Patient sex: F
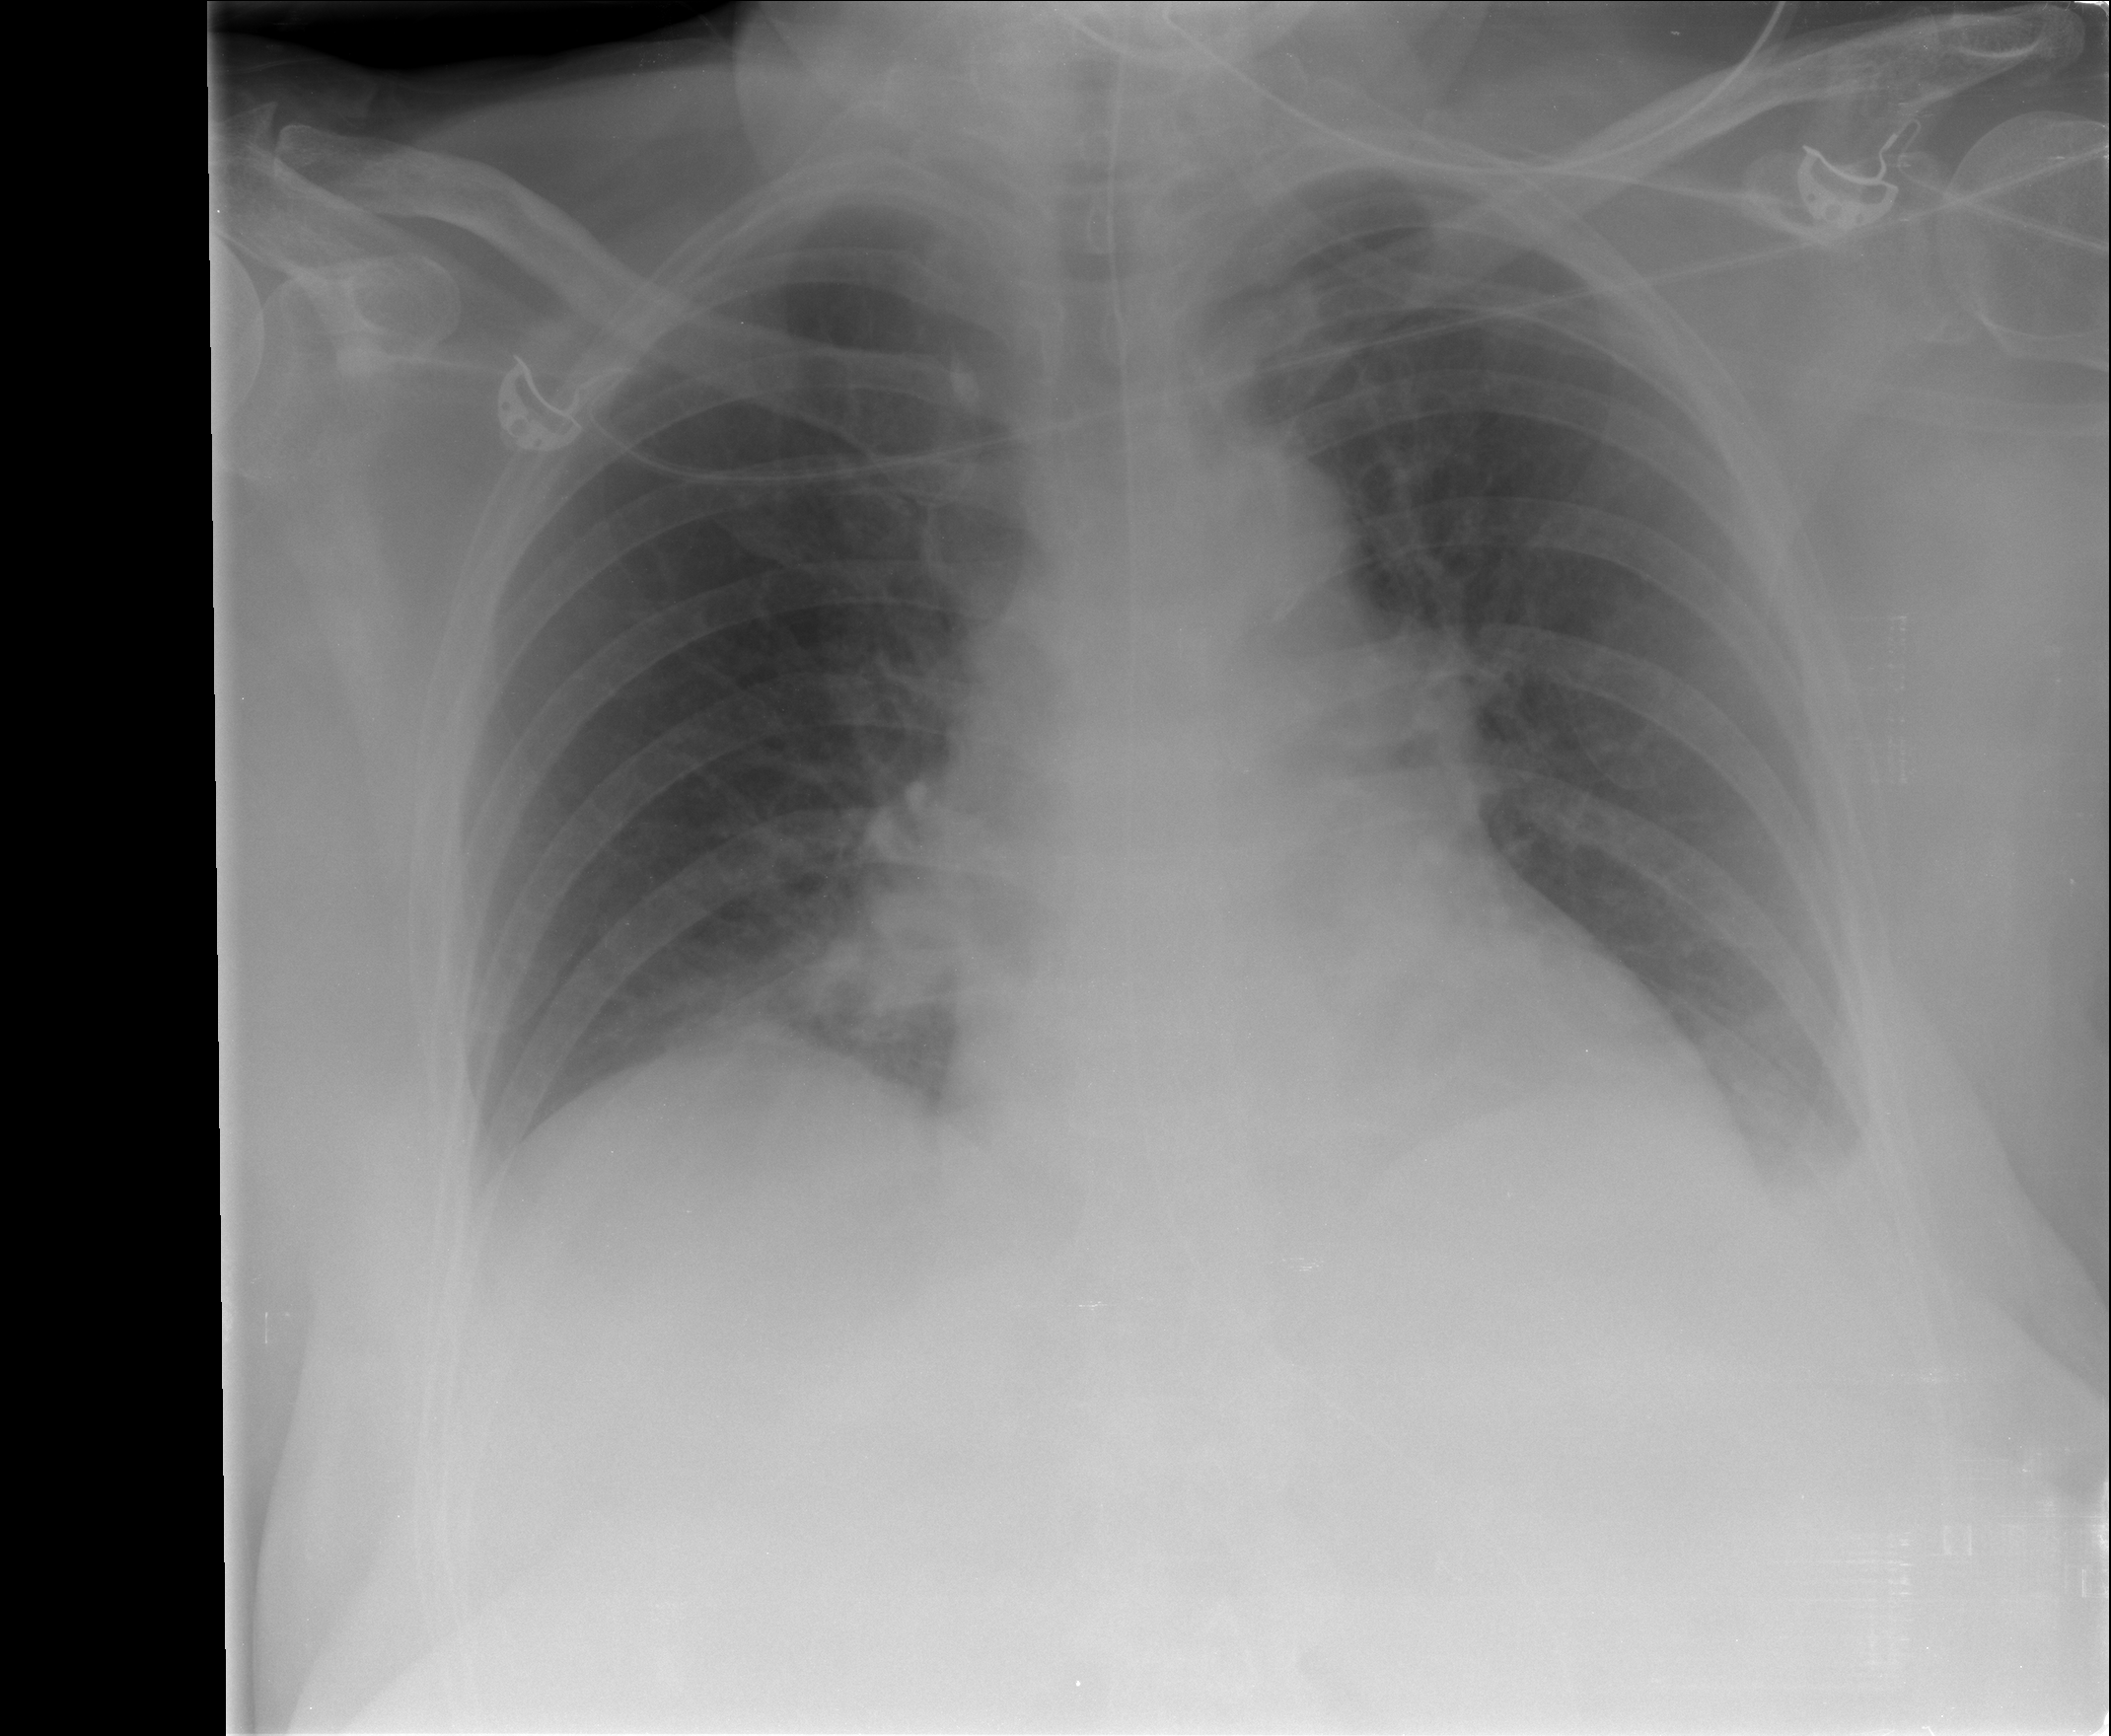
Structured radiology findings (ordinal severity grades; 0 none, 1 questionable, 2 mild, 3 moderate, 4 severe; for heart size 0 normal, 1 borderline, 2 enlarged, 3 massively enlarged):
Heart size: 0
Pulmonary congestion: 0
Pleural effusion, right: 0
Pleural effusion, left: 1
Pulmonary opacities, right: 2
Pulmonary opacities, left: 0
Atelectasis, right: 0
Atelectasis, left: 1